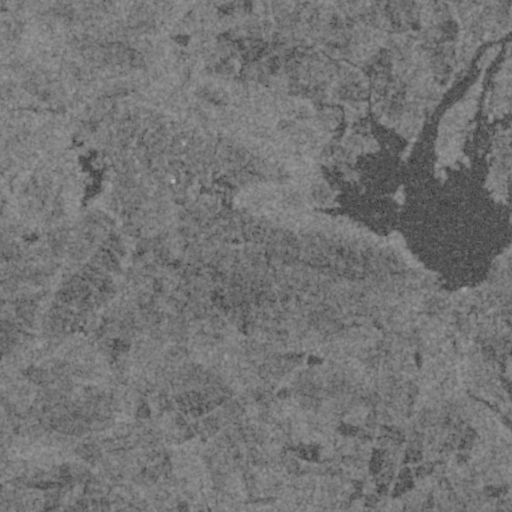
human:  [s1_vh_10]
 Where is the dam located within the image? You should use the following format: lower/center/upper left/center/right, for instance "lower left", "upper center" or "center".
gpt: The dam is located in the center right of the image.
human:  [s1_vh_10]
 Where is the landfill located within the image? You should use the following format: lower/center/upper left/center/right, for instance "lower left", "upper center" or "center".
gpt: There is no landfill in the image.

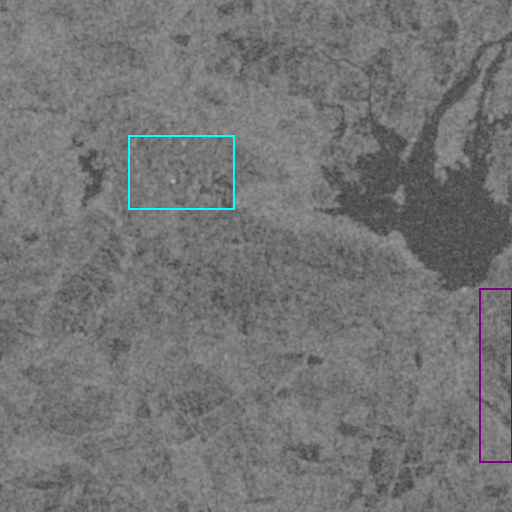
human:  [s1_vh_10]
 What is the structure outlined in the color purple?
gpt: The structure outlined in purple is a crop field.
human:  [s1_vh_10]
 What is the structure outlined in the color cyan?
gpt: The structure outlined in cyan is a quarry.
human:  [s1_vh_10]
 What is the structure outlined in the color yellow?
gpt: There is no yellow outline.